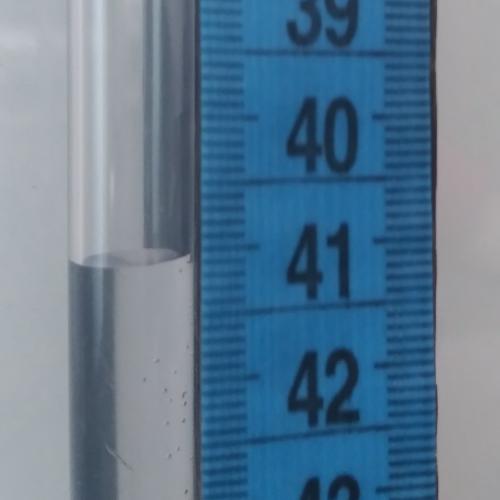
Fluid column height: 41.0 cm